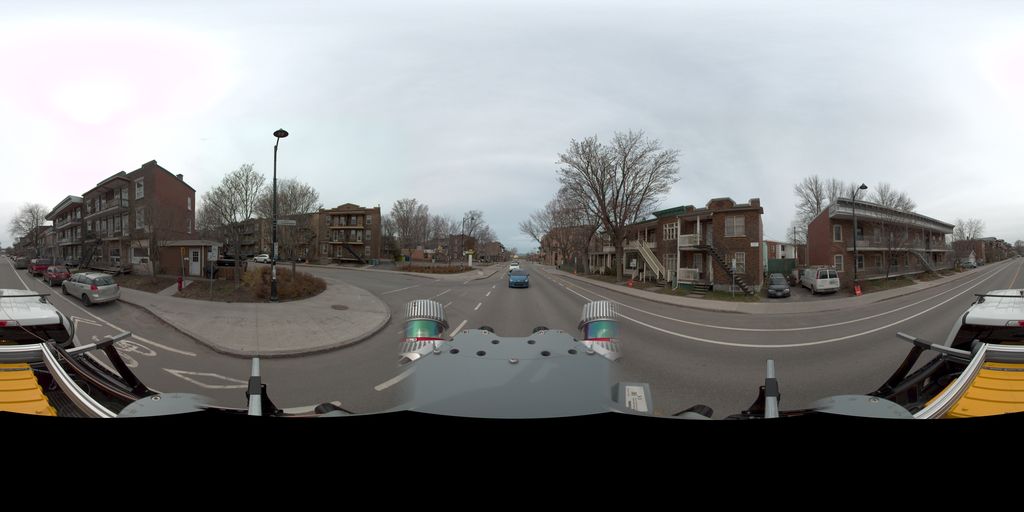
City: quebec_city